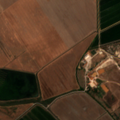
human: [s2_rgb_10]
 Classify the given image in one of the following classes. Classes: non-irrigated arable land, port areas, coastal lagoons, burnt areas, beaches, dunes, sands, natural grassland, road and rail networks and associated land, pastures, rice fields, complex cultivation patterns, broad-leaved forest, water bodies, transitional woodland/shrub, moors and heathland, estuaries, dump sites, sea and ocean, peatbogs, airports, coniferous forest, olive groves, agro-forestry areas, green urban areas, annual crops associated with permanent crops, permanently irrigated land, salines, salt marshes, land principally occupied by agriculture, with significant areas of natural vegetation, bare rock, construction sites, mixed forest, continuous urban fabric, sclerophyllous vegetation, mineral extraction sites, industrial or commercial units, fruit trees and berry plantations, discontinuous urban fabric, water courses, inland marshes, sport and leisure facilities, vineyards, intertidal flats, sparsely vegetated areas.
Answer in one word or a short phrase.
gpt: rice fields, pastures, complex cultivation patterns, salines